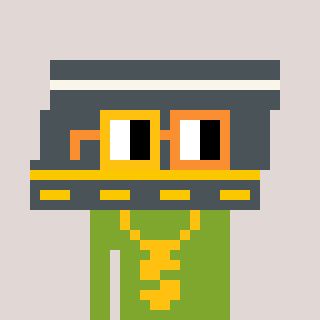
a pixel art character with square yellow and orange glasses, a road-shaped head and a slimegreen-colored body on a warm background